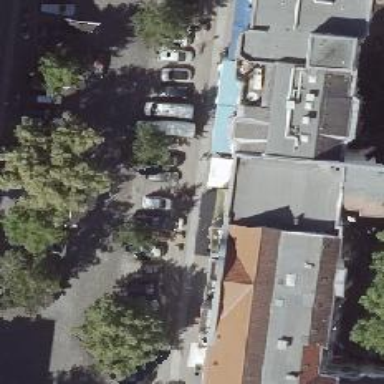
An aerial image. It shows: Shop selling clothes.